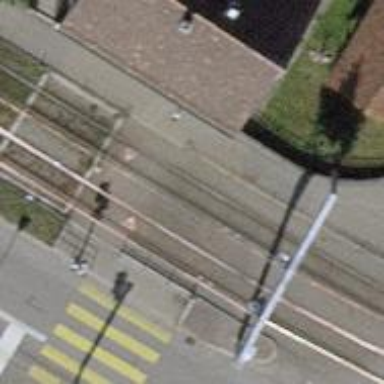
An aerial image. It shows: Railway crossing.